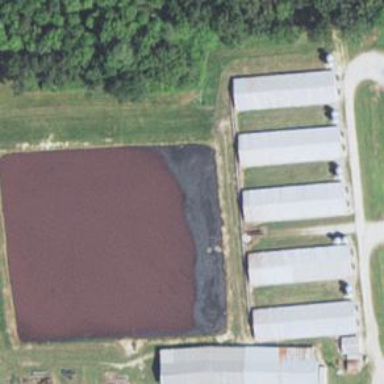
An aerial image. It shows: Image of wastewater.